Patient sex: M
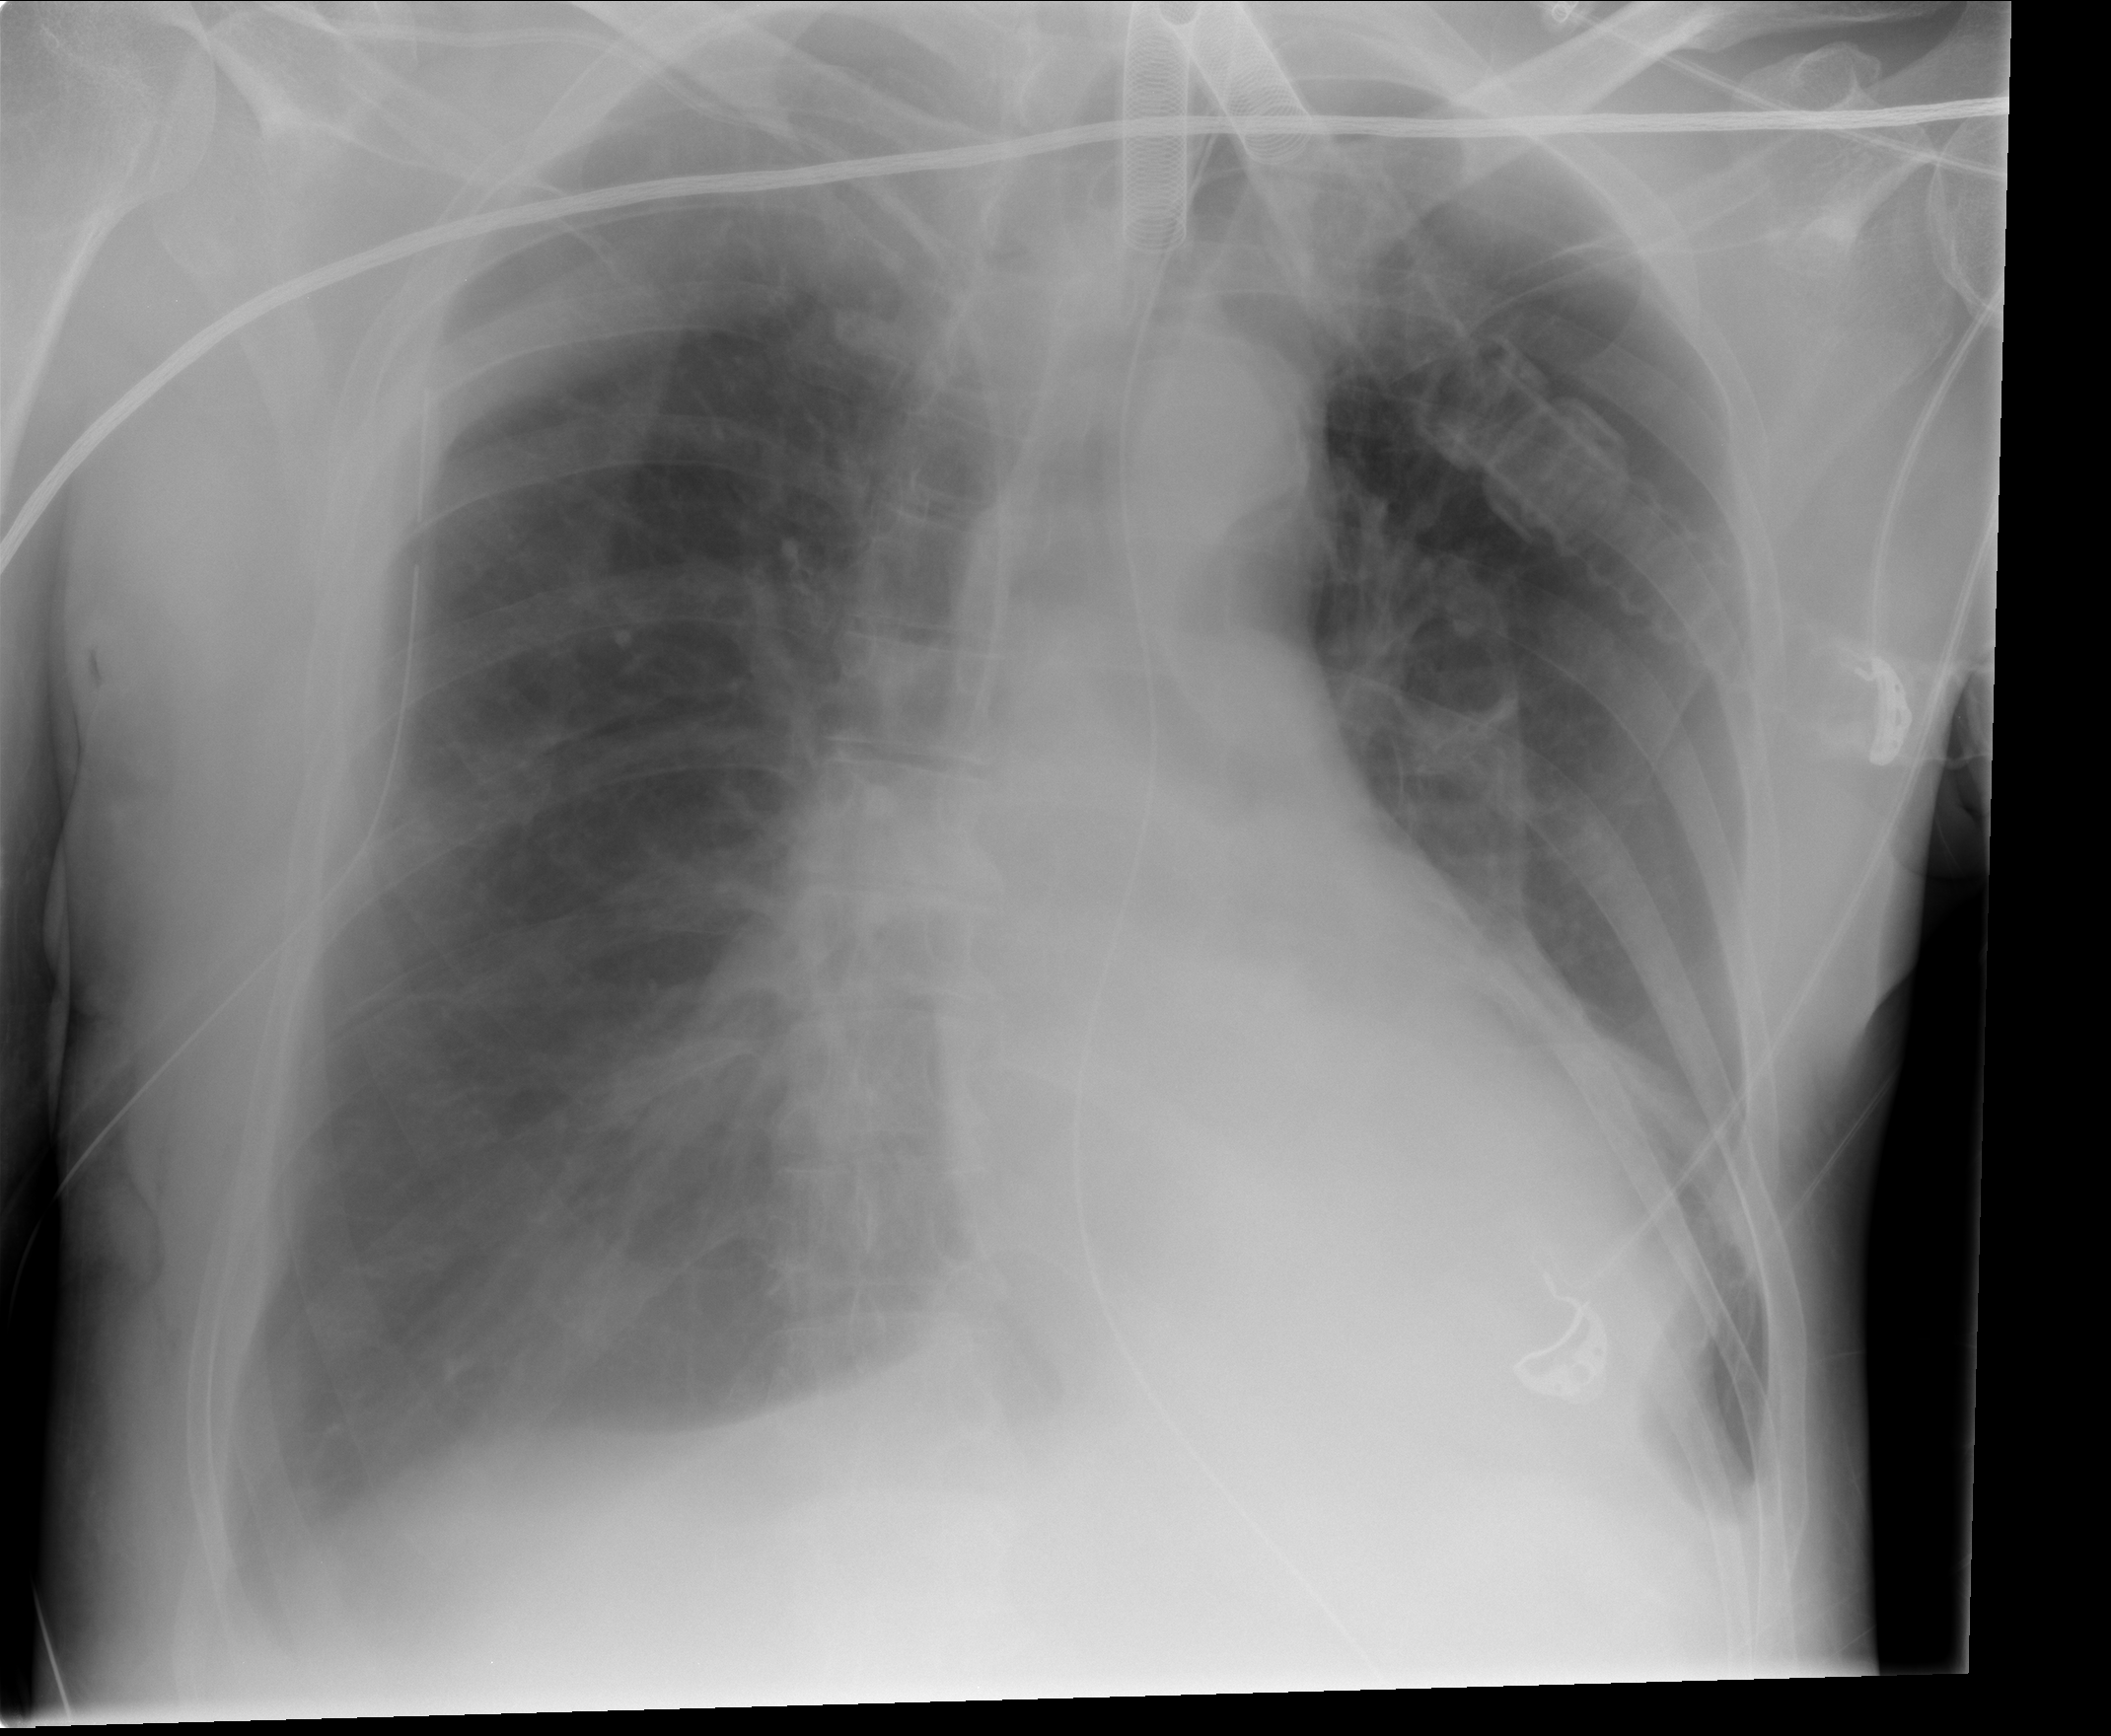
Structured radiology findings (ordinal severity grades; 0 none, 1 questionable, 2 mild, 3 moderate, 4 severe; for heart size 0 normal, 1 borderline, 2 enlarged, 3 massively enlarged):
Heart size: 0
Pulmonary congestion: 0
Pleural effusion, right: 2
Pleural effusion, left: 2
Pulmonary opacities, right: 0
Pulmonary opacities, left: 0
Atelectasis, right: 2
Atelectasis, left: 0